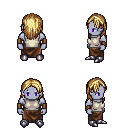
a pixel art fantasy rpg character, male body template, dark elf, purple skin, white sleeveless shirt, robe skirt, blonde long hairstyle, leather bracers, metal boots, four views (front, back, left, right), 2x2 character sprite sheet, small pixel art, hard edges, no anti-aliasing